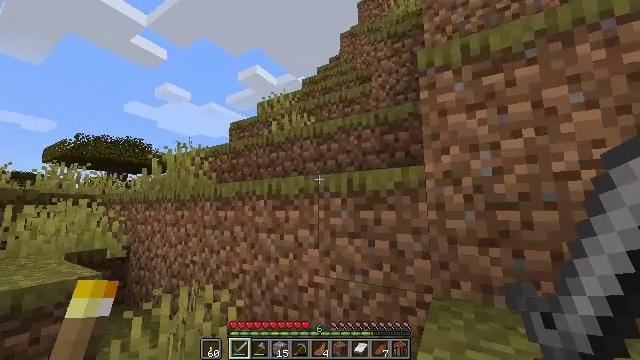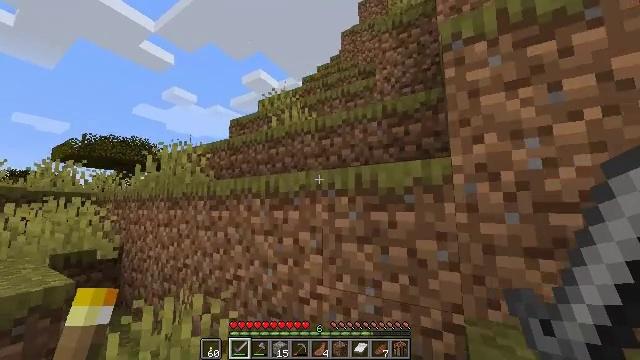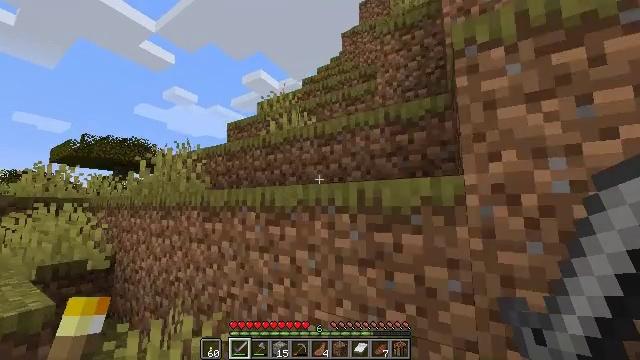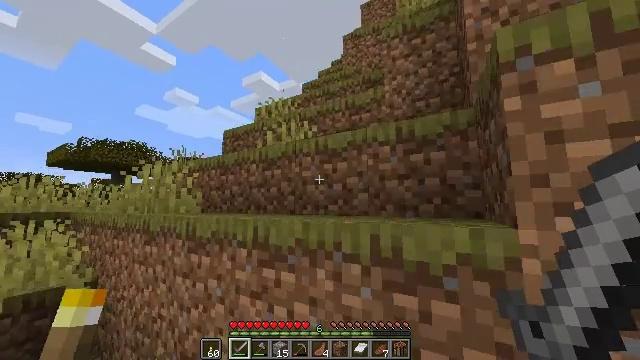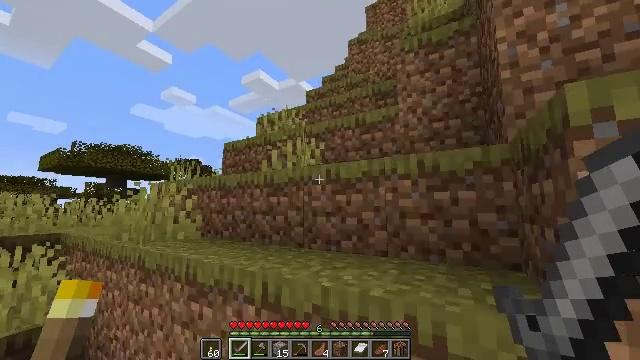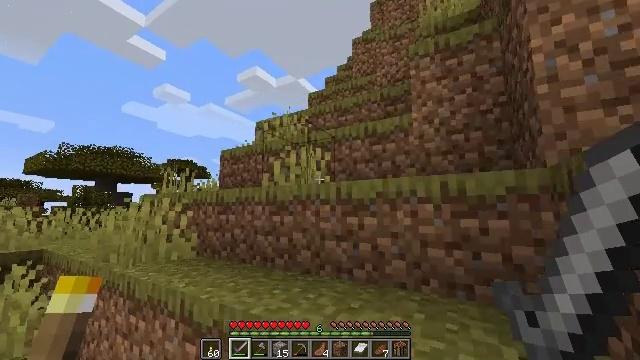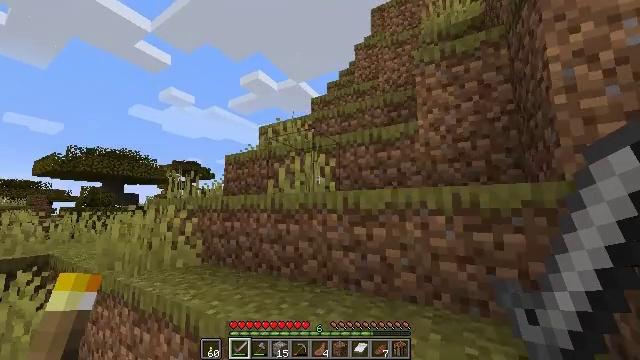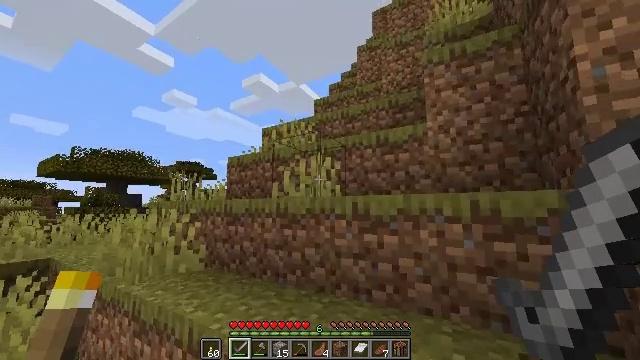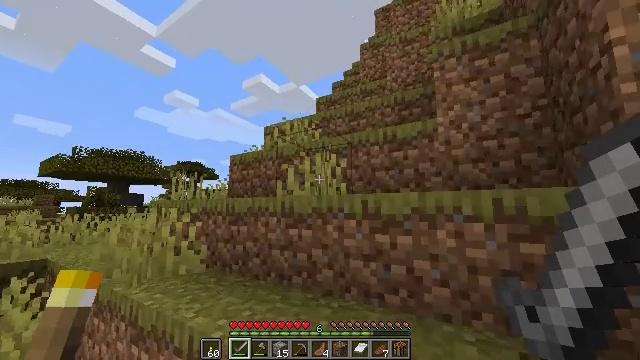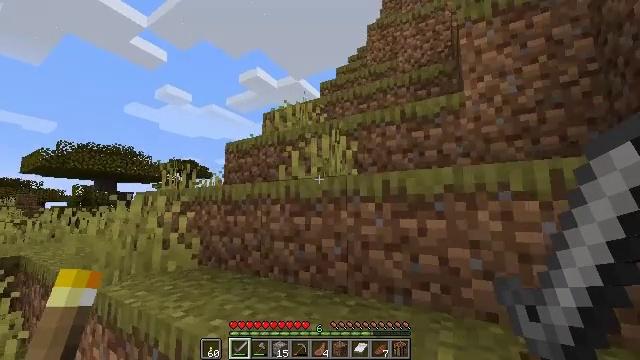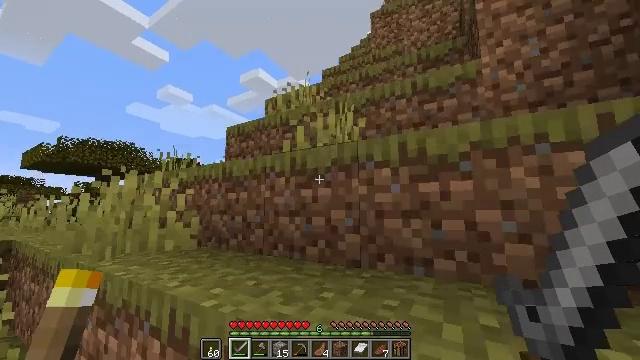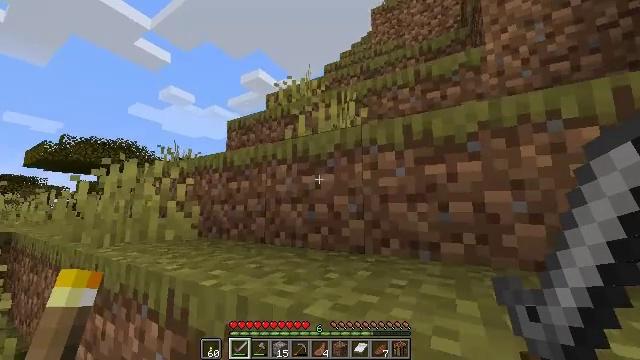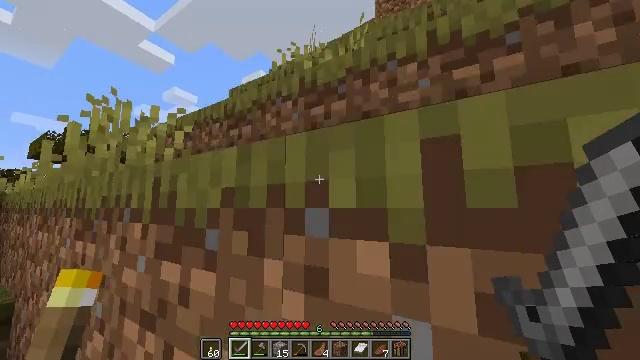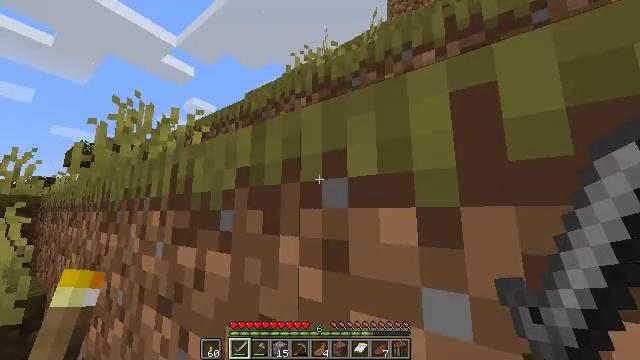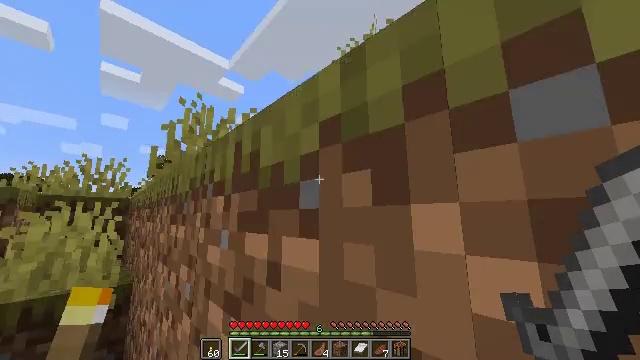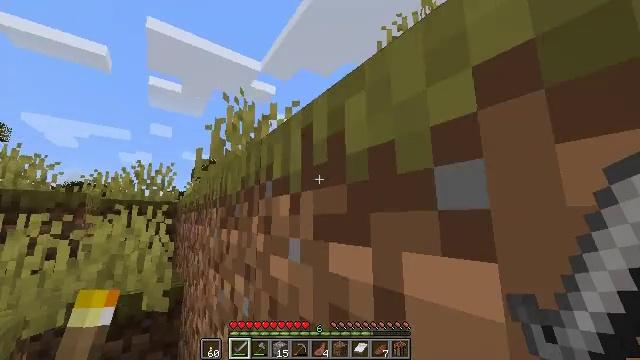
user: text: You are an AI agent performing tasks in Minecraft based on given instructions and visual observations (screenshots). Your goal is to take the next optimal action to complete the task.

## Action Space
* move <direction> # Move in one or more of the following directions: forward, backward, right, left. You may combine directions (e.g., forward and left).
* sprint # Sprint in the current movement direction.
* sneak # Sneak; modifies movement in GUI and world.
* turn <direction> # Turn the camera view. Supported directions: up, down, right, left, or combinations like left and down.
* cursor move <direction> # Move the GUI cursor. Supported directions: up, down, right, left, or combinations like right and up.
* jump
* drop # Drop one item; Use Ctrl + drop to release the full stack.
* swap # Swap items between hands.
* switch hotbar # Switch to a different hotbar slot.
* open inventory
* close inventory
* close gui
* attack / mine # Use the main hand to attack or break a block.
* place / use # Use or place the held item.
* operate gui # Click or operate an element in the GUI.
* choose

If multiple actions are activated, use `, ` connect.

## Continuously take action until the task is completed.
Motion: motion action
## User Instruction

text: Attack the ground to gather sand.
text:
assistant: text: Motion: move forward, sprint
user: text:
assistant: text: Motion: move forward, sprint, jump
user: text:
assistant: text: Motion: move forward, sprint, jump
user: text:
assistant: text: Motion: move forward, sprint, jump
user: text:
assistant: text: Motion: move forward, sprint, jump
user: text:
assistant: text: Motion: move forward, sprint, jump
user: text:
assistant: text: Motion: move forward, sprint, jump
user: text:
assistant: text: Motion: move forward, sprint
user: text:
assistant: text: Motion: move forward, sprint
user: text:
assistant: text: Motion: move forward, sprint
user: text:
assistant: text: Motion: move forward, sprint
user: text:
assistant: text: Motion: move forward, sprint
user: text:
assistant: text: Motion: move forward, sprint, turn left and up
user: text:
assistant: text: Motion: move forward, sprint, turn left and up
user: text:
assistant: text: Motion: move forward, sprint, turn left
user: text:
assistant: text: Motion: move forward, sprint, turn left
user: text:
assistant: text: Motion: move forward, sprint, turn left
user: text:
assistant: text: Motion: move forward, sprint, turn left
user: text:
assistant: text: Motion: move forward, sprint, turn left and down
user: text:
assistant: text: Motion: move forward, sprint, turn left
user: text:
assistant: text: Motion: move forward, sprint, turn left and down
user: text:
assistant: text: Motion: move forward, sprint, turn left and down, jump
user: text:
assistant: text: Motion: move forward, sprint, turn left and down, jump
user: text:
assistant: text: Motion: move forward, sprint, turn left, jump
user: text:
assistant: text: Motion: move forward, sprint, turn left, jump
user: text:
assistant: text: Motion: move forward, sprint, turn left, jump
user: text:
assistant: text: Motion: move forward, sprint
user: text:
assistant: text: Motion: move forward, sprint, turn left
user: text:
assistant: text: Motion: move forward, sprint
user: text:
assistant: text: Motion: move forward, sprint